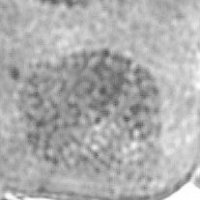
Label: prophase